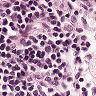
Metastatic tissue present: no